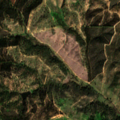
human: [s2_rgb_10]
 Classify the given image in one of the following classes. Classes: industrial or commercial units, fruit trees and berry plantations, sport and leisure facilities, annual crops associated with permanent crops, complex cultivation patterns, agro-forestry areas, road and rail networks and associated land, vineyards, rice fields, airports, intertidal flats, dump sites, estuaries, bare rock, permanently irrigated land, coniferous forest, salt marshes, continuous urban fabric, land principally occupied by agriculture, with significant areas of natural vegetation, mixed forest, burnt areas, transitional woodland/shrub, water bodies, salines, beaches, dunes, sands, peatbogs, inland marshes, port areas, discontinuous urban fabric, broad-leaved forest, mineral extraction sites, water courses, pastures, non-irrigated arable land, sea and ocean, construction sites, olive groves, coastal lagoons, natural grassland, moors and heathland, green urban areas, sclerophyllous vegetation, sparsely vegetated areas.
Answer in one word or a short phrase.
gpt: agro-forestry areas, broad-leaved forest